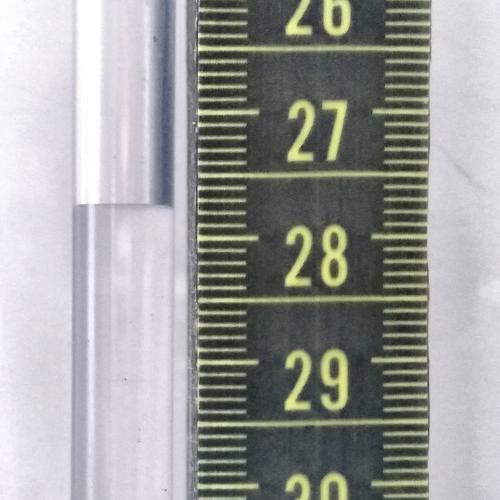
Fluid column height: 27.8 cm